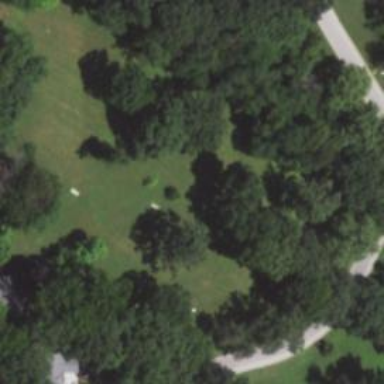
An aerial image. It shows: Disc golf tee.